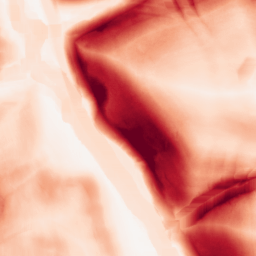
Category: morphological
Decomposition family: morphological_square
Decomposition parameters: operation: gradient
size: 15
Upsampling method: quintic
Upsampling parameters: scale: 2
Upsampling scale: 2